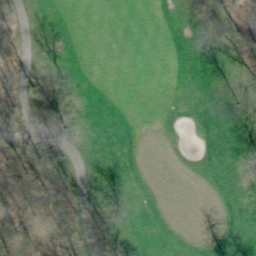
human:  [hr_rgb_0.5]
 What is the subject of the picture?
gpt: golf course